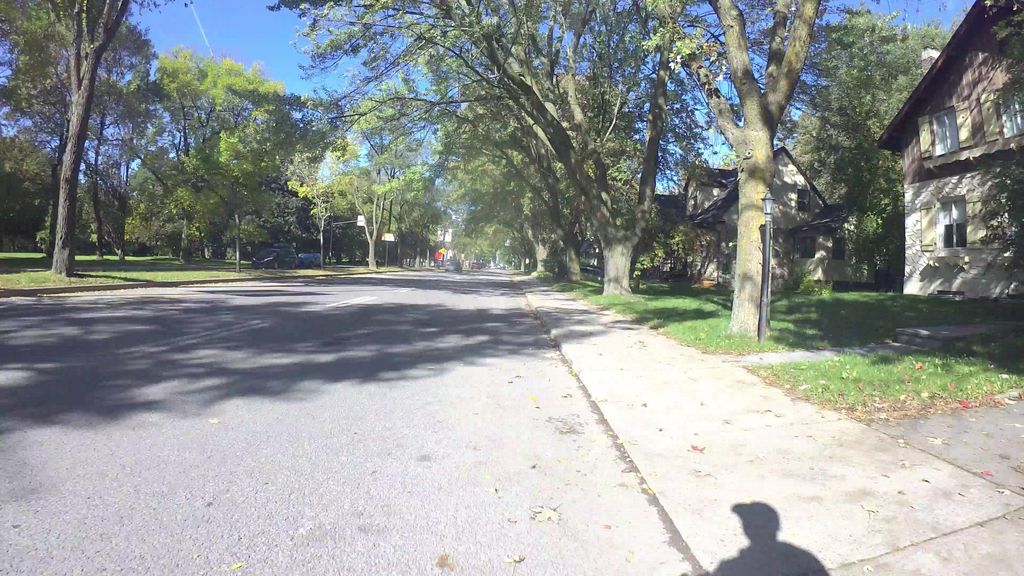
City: montreal